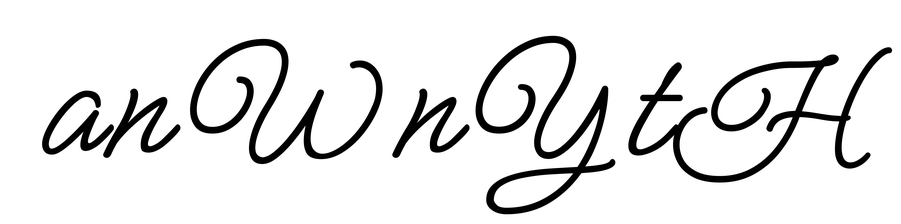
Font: MeowScript-Regular